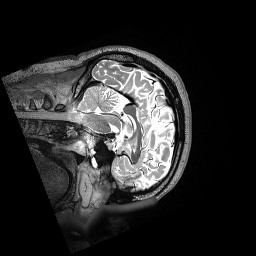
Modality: T2w
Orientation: sagittal
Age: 39
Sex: male